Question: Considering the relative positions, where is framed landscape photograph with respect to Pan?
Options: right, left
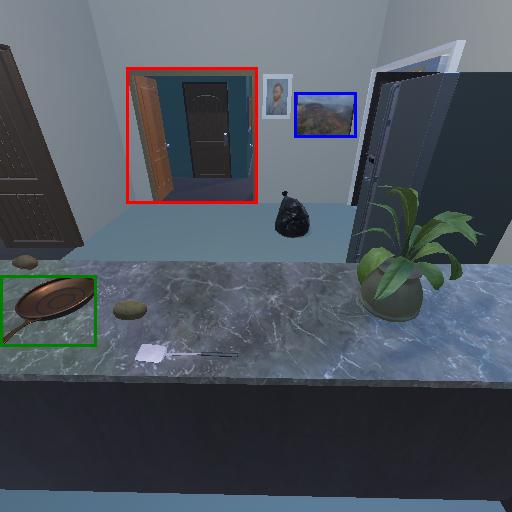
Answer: right